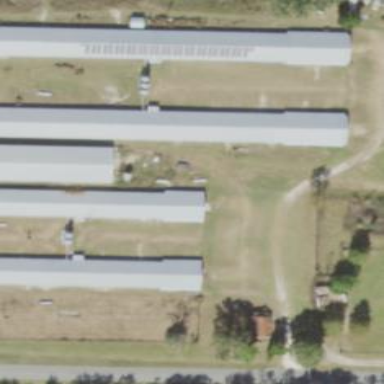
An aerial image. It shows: Poultry farmyard is depicted in the image.